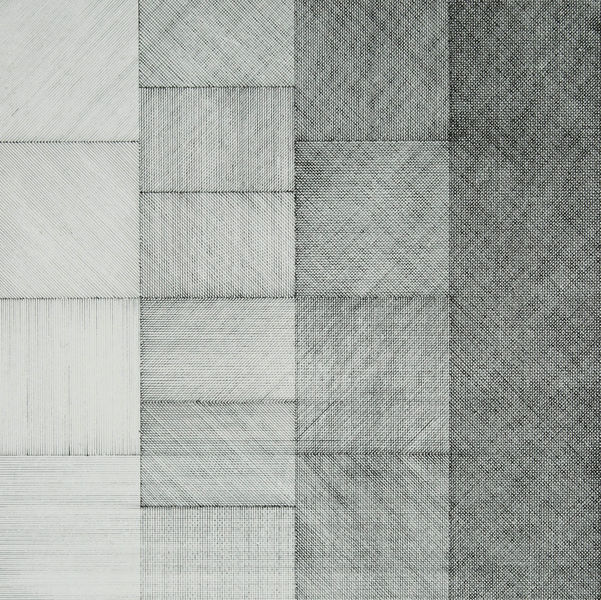
Titel: Pen and Ink Drawing
Künstler: Sol Lewitt
Standort: Chicago
Institution: The Art Institute of Chicago
Schlagwörter: dunkel, weiß, grau, hell, schwarz, zeichnung, tuch, muster, stoff, abstrakt, farben, flächen, modern, abstufungen, linien, symmetrie, striche, foto, fotografie, rechtecke, punkte, karos, symetrie, rechteck, schraffur, schrafur, schraffiert, bleistift, quadrate, quader, struktur, rechteckig, diagonale, schräge, gewebe, sol, grautöne, pfeil, geometrie, lewitt, quadrat, vierecke, graphit, horizontale, vertikale, mittig, weisse, grauwerte, lineatur, differenzierungen